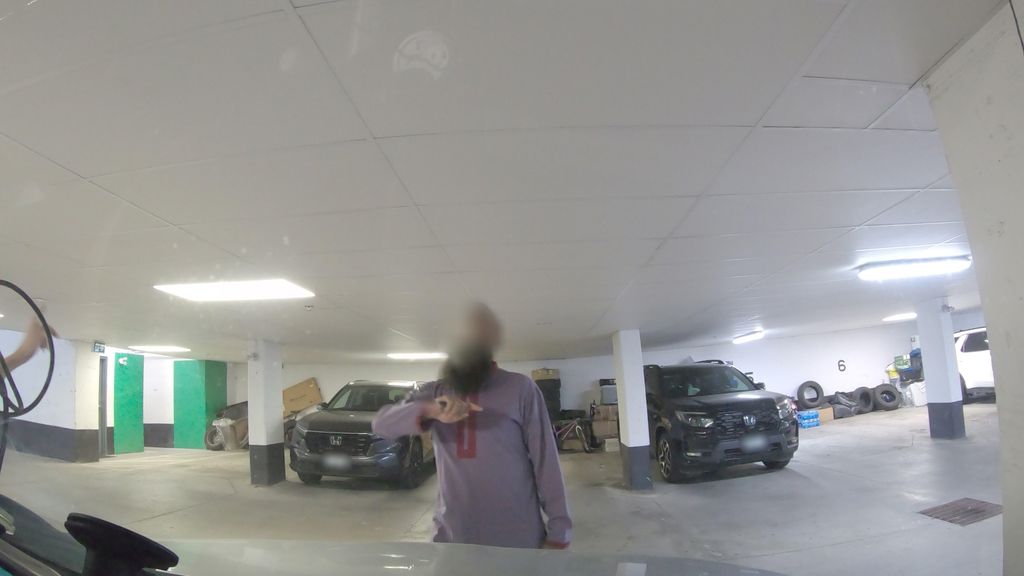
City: toronto